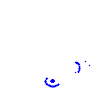
Particle: proton